Aerial crown-view tile of a tropical tree (Barro Colorado Island, Panama), acquired 20240716:
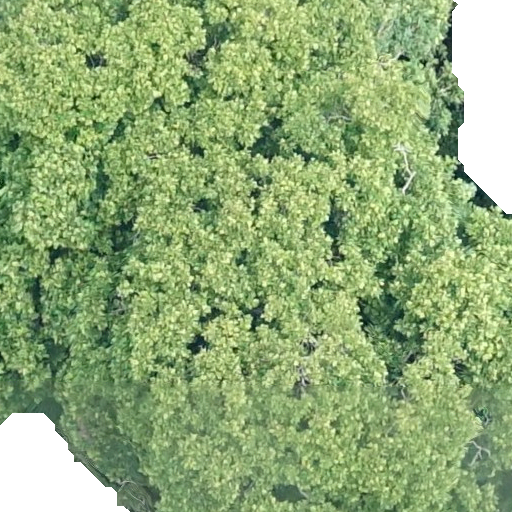
Species: Dipteryx oleifera
GBIF accepted scientific name: Dipteryx oleifera
Crown area: 594.109 m²